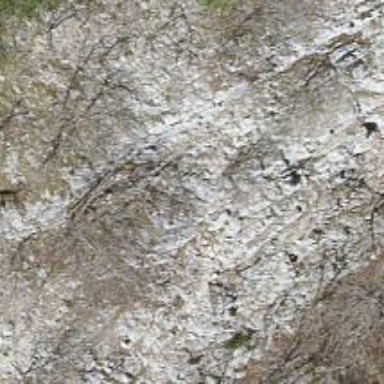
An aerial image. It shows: Natural cliff.